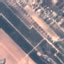
Land use / land cover: PermanentCrop